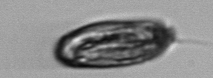
Label: Katodinium_or_Torodinium